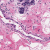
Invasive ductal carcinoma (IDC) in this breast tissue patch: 0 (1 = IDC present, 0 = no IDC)